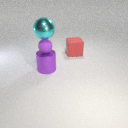
large purple metal cylinder to the left of large red rubber cube